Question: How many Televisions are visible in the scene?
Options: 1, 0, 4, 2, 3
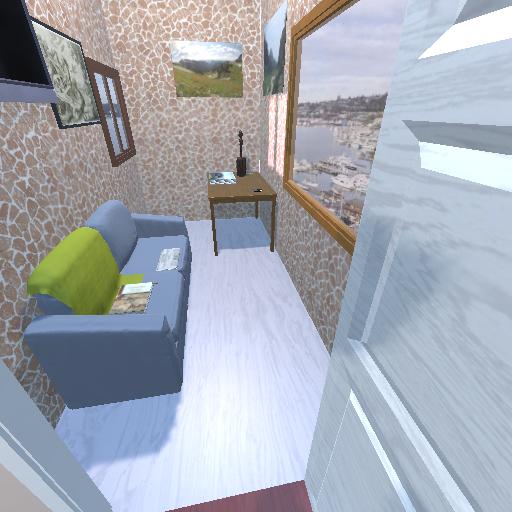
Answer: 1